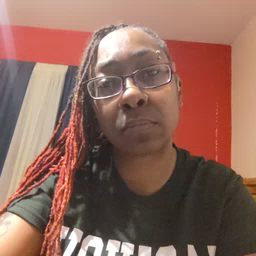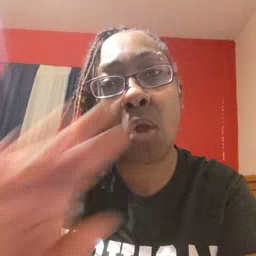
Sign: all